Question: I want to manipulate the "Missing" label in my legend.

I'm using the tmap function in R. I want to change it to read "Missing or not eligible to gentrify"
I have tried using the tm_text function and considered how I would change the label in the underlying data, but haven't found a solution. Also, note the code uses a mapping function.
'''
########################
# categorical mapping function
########################
cat.maps.wide.function <- function(data, varname, ltitle, colorplaette){
tm_shape(data, unit = "mi") +
tm_polygons(col = varname , # add variable(s)
style = "cat", # set break pattern to object LQ.cuts
palette = colorplaette, # set color fill to blue refreshing
border.col = "grey40", # color the borders white
border.alpha = 0.5, # set border transparency
title = ltitle, # title for legend
colorNA = "white") + # color of missing data
tm_style("bw") +
tm_layout(panel.label.bg.color ="NA",
frame = FALSE,
bg.color = "transparent") + # panel label color
tm_legend(legend.title.fontface = 2, # legend bold
legend.title.size = 0.75,
legend.text.size = 0.65,
legend.bg.alpha = 0,
legend.width = 5) +
tm_scale_bar(color.dark = "gray60", # Customize scale bar and north arrow
position = c(0.6, 0.05)) + # set position of the scale bar
tm_compass(type = "4star",
size = 2.5, # set size of the compass
fontsize = 0.5, # set font size of the compass
color.dark = "gray60", # color the compass
text.color = "gray60", # color the text of the compass
position = c(0.5, 0.05)) + # set position of the compass
# add border names
tm_shape(boro.boundaries) +
tm_borders(alpha = .5) +
tm_text("boro",
size = 0.75,
remove.overlap = TRUE,
auto.placement=FALSE,
xmod= "x", ymod= "y")
}
########################
# change in residential housing price
########################
# object for 2016 variable
mt1pva5.2016 <- cat.maps.wide.function(
data = data.map.tract.wide,
varname = "chgpcmt1pva5_overlap2016",
colorplaette = mt1pva5.overlap.colors,
ltitle = "Change in residential housing price for eligible tracts ")
mt1pva5.2016
'''
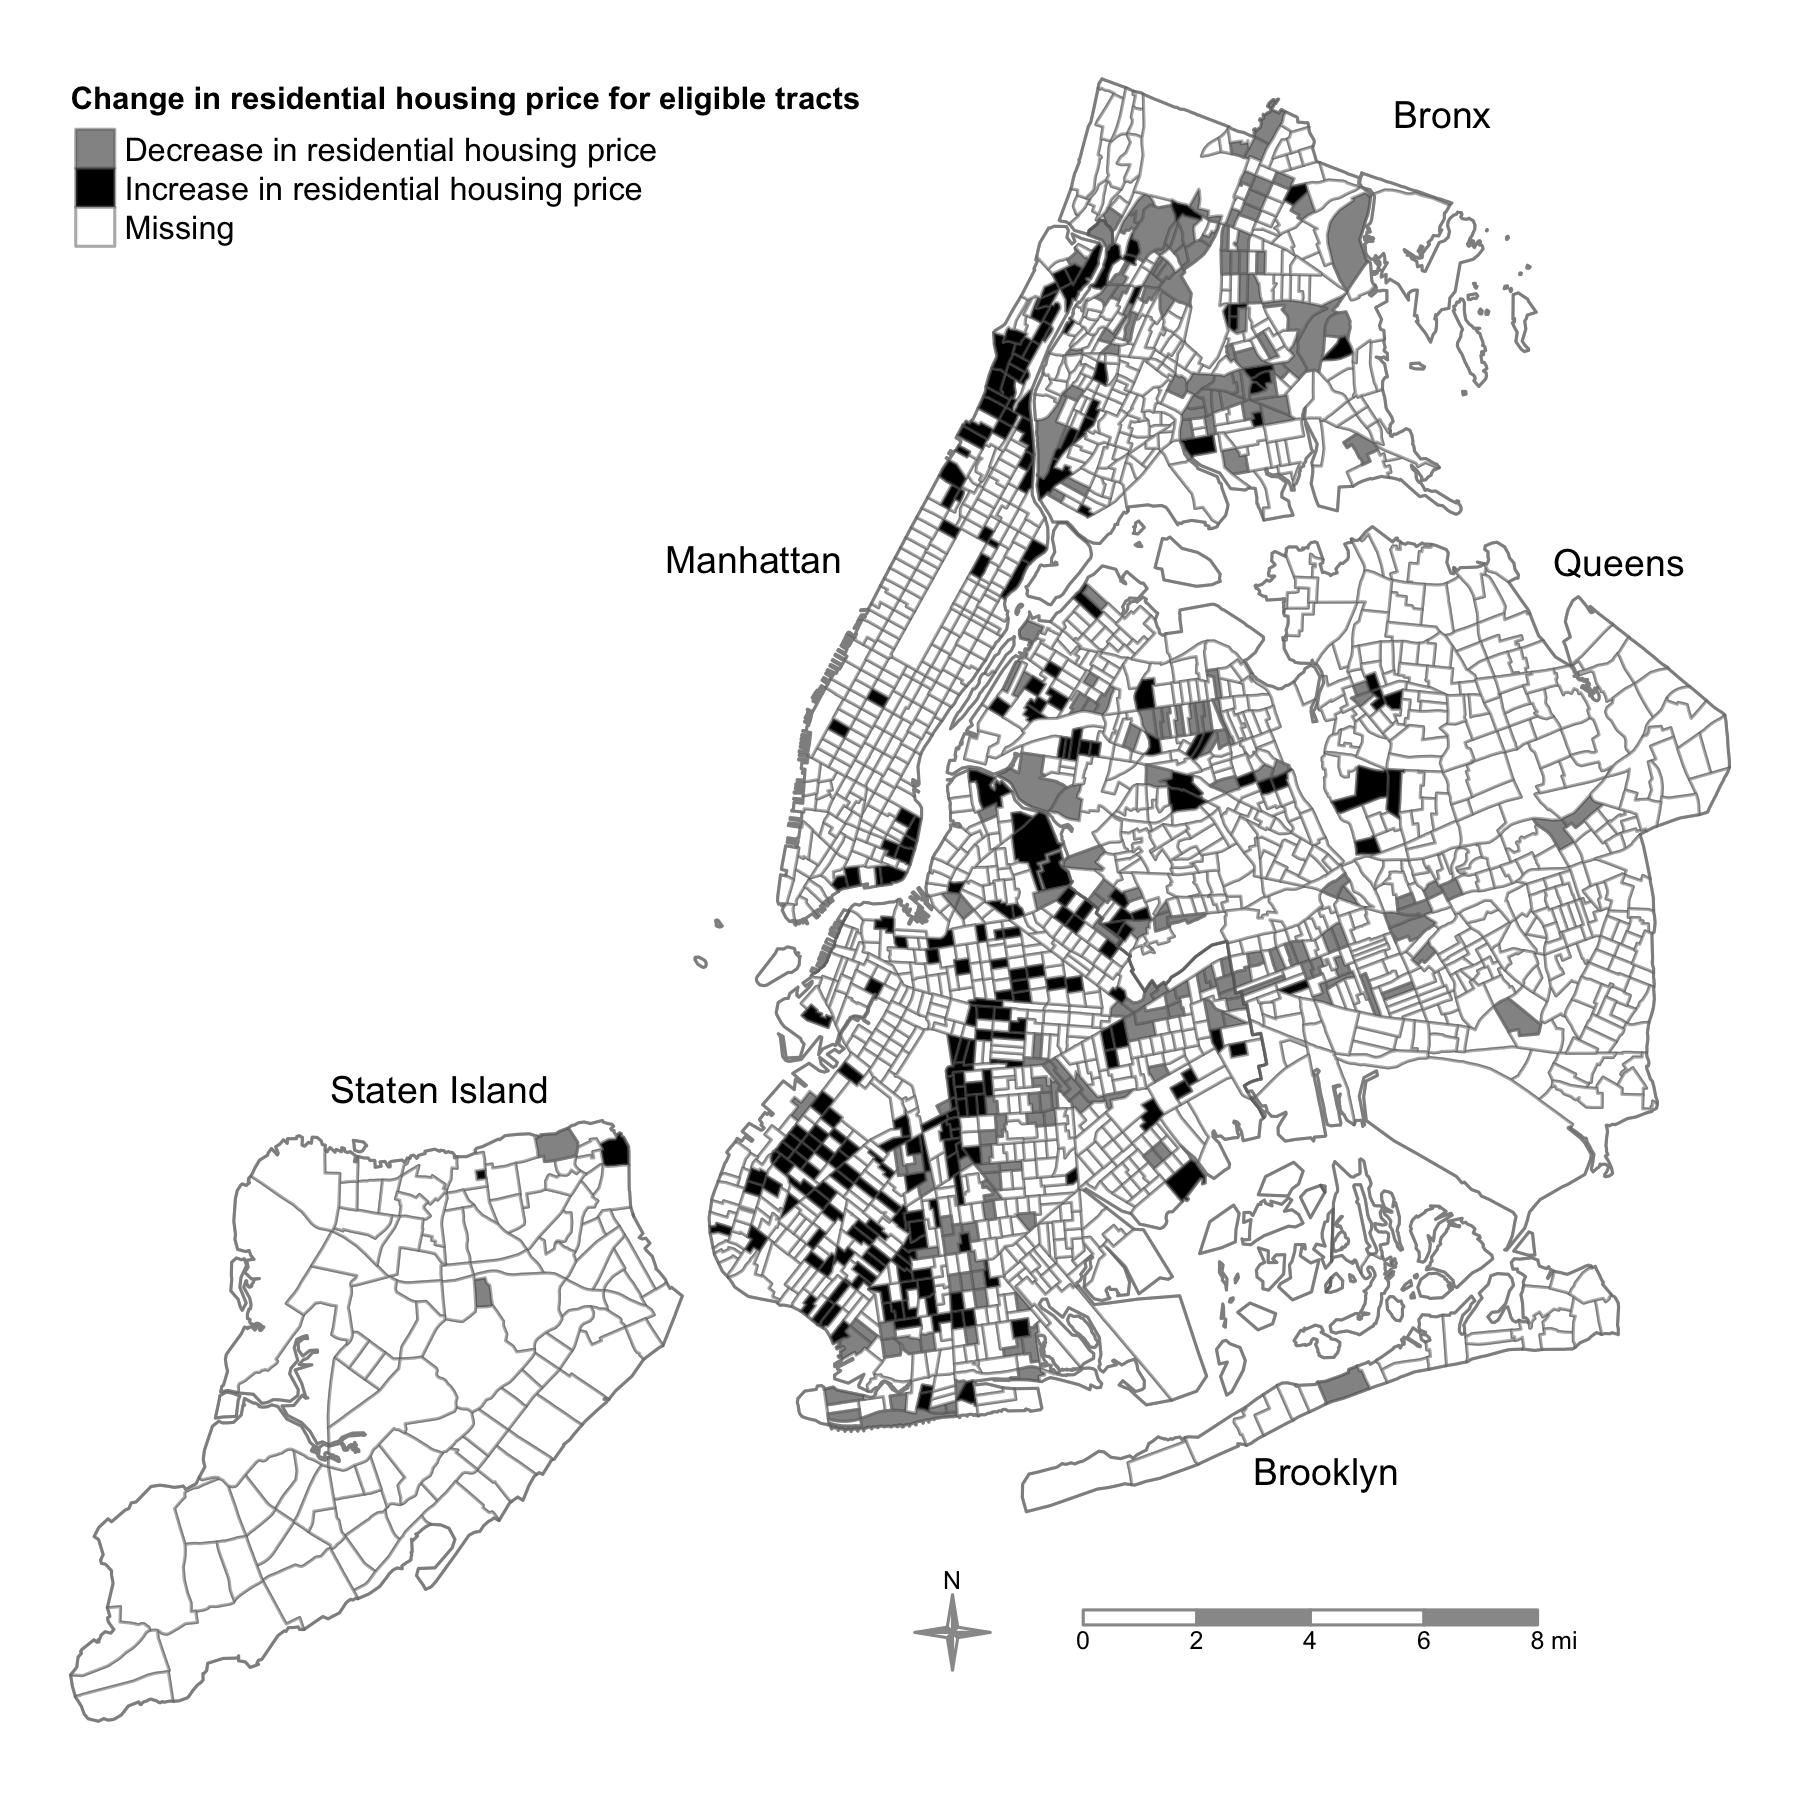
Answer: Thanks for sharing the data. Apparently, you can use 'labels' in 'tm_polygons' but not to change the 'NA' values. For that, you also will need 'textNA':
'''
tm_polygons(col = varname , # add variable(s)
style = "cat", # set break pattern to object LQ.cuts
palette = colorplaette, # set color fill to blue refreshing
border.col = "grey40", # color the borders white
border.alpha = 0.5, # set border transparency
title = ltitle, # title for legend
colorNA = "white", # color of missing data
textNA = "Missing or not eligible to gentrify",
labels = c("Decrease in residential housing price",
"Increase in residential housing price")) +
...
'''
<URL>